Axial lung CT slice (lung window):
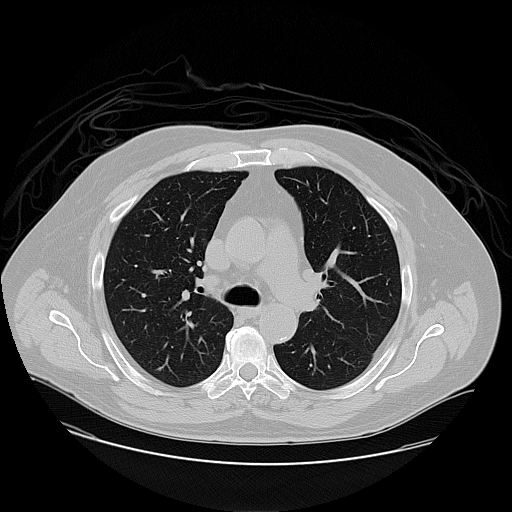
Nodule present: no